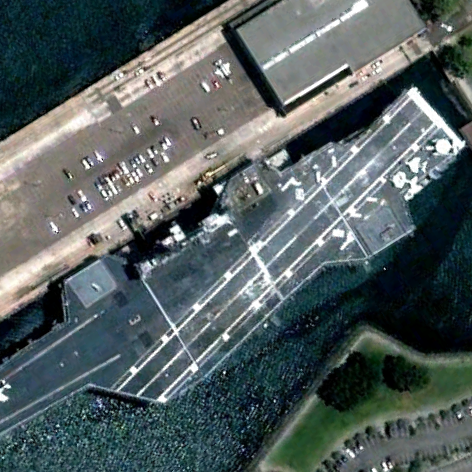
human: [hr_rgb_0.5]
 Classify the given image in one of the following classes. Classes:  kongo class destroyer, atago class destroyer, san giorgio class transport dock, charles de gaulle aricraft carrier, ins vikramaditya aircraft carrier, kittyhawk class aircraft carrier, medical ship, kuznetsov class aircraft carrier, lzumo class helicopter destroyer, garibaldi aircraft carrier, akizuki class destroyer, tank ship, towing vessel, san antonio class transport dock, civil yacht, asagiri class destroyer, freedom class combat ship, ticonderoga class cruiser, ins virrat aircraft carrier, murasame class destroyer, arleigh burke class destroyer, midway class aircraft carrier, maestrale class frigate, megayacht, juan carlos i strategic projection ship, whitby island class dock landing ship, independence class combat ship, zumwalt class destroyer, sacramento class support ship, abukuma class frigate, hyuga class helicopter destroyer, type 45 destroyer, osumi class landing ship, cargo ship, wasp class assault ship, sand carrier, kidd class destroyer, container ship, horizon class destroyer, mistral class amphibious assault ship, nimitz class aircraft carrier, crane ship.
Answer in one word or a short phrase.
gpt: Midway class aircraft carrier